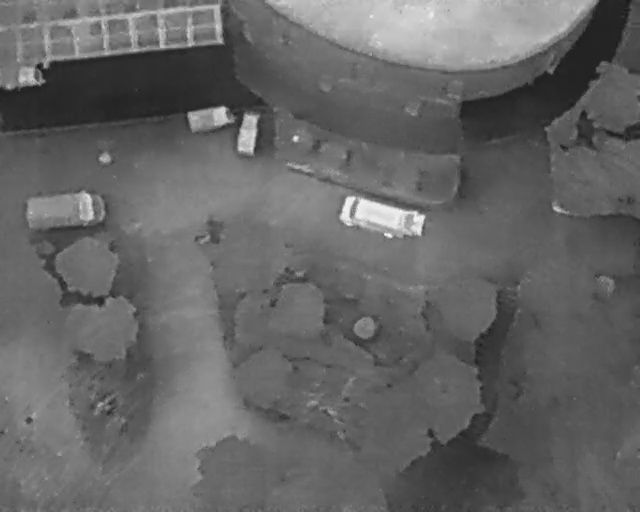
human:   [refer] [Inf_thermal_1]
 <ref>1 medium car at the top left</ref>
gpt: <box>[[1, 10, 5, 19, 2]]</box>

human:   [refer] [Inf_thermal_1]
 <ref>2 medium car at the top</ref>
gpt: <box>[[31, 18, 34, 27, 166], [35, 24, 42, 27, 6]]</box>